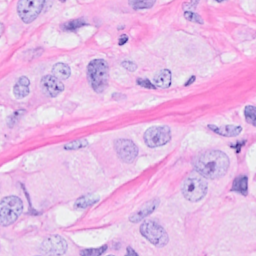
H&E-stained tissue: Breast